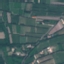
Label: PermanentCrop